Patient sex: M
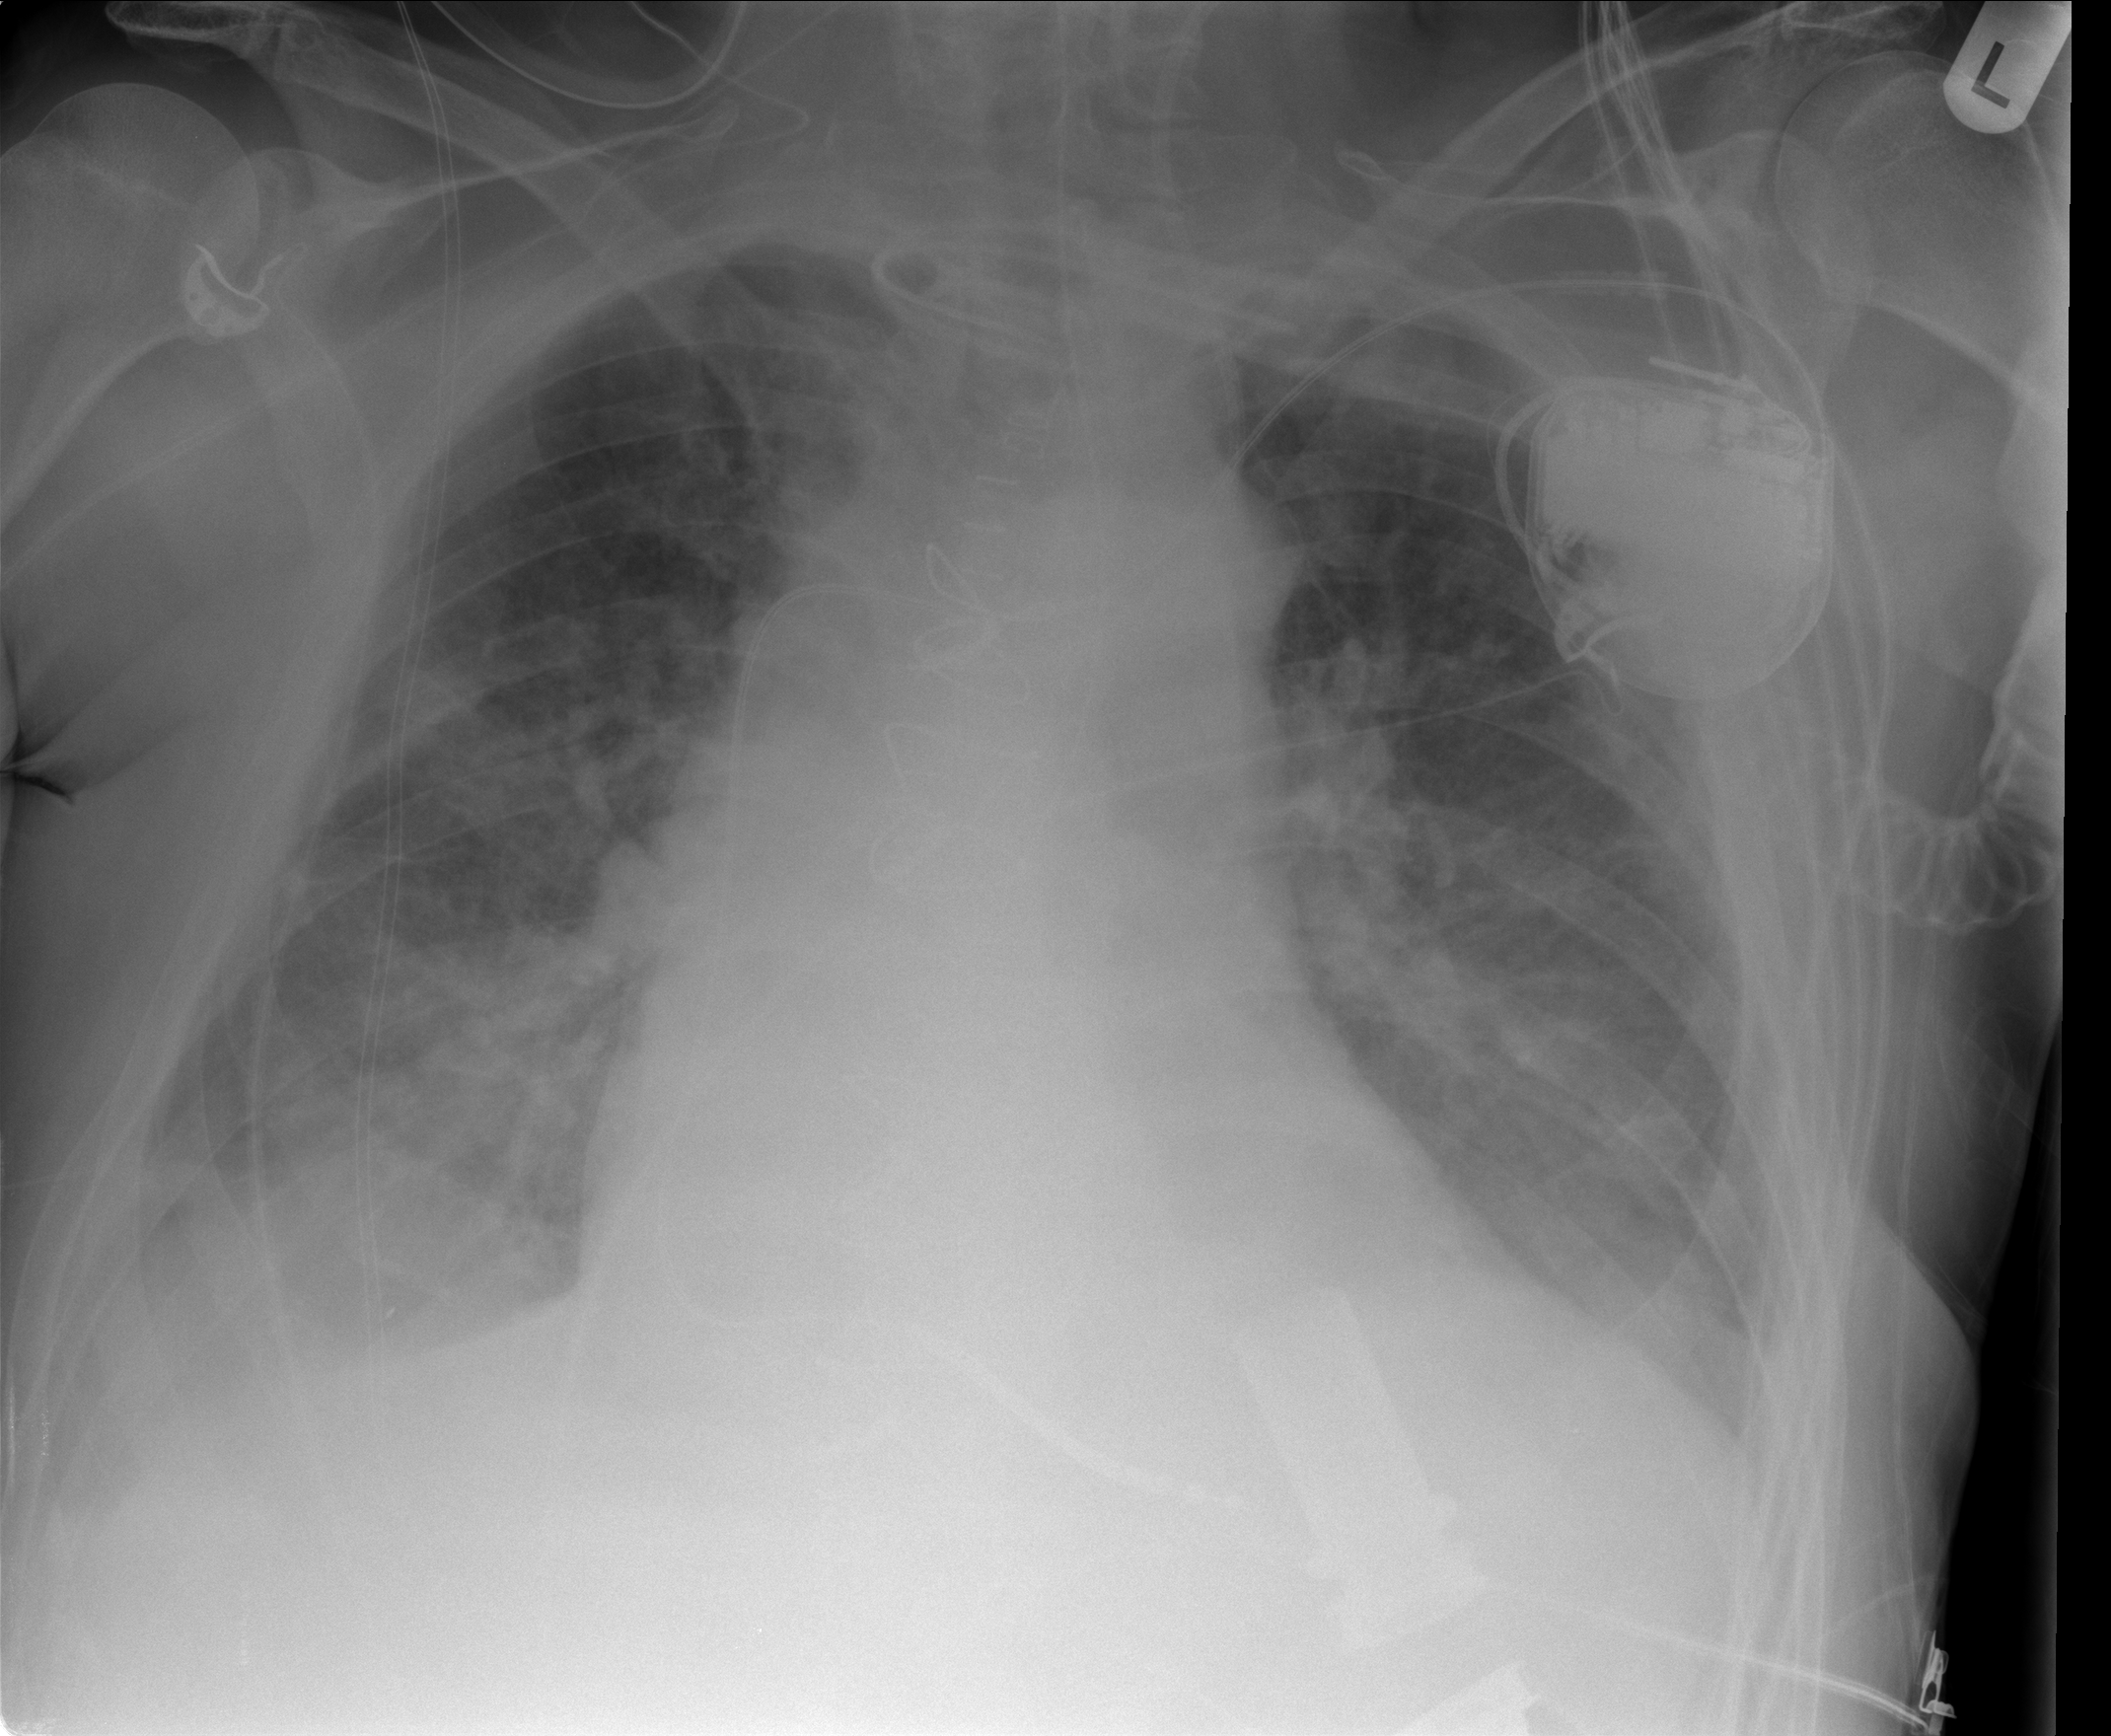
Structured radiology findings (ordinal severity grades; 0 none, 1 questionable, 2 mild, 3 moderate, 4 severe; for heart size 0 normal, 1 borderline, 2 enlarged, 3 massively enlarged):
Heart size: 2
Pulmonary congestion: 3
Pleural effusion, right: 3
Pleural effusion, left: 2
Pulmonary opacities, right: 2
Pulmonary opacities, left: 0
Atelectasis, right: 2
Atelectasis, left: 0